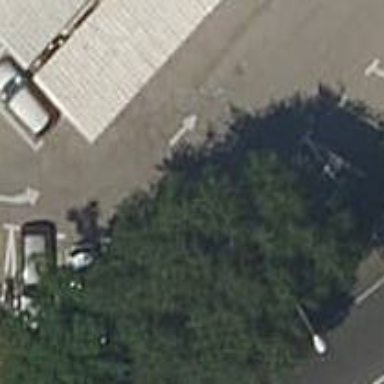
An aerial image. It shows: Parking aisle designated as service road.